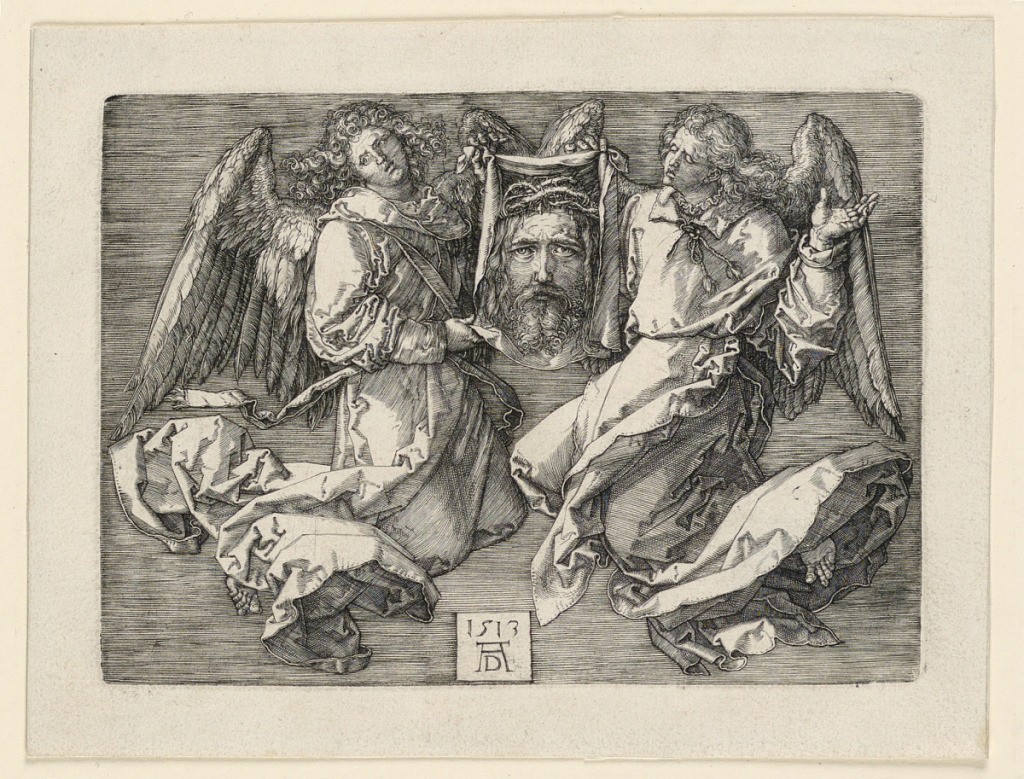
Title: Sudarium Displayed by Two Angels
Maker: Albrecht Dürer, German, 1471–1528
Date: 1513
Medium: Engraving on white laid paper
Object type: Print
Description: Two winged angels hold up the Sudarium on which the face of Christ appears, the head wearing the crown of thorns; the angel at left holds the handkerchief with both hands, the other angel raising his left hand only, and gesturing with his right.